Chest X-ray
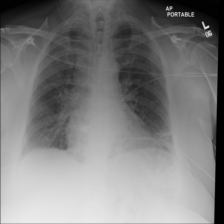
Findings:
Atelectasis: positive
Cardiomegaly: negative
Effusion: negative
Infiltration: negative
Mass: negative
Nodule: negative
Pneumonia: negative
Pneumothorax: negative
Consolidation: negative
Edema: negative
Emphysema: negative
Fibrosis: negative
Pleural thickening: positive
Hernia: negative